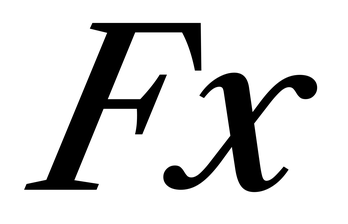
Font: LibreCaslonText-Italic_Medium_Italic